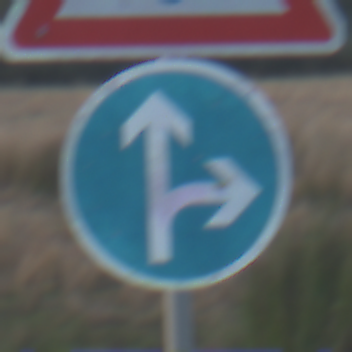
Verkehrszeichen: VorgeschriebeneFahrtrichtungGeradeausOderRechts
Zusatzzeichen oben: Lichtzeichenanlage
Umgebung: Outdoor, Nature
Tageszeit: SunriseSunset
Wetter: Clear
Licht: Natural
Jahreszeit: Winter
Kontrast: LowContrast